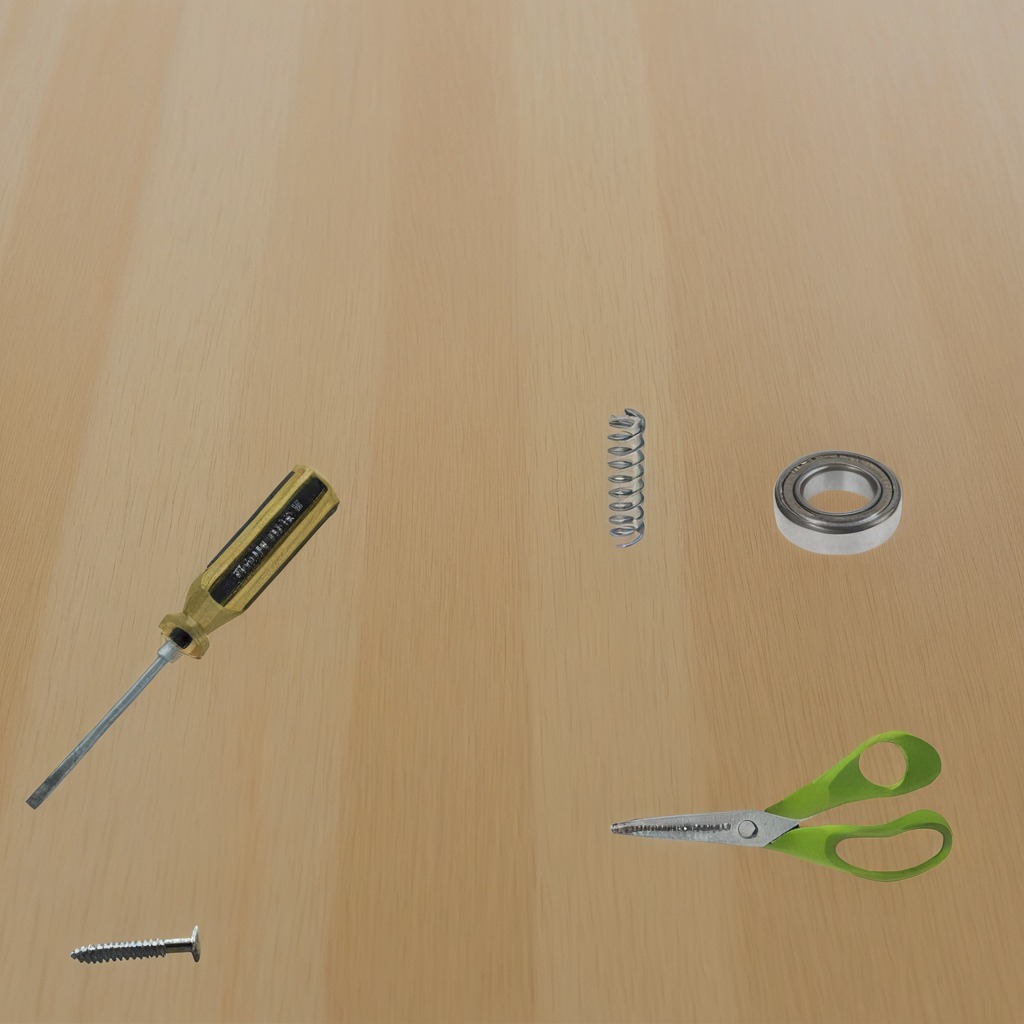
A metal ball bearing, a metal machine screw, a coiled metal spring, a screwdriver, and a pair of scissors are lying on a plywood surface in a paint workshop lit by afternoon window light.